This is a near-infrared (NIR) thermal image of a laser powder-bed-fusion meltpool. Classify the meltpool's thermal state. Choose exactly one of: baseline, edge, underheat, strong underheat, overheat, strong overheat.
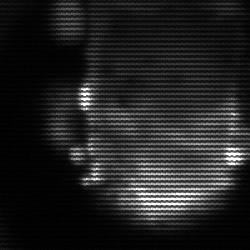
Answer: baseline